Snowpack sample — Buffalo Mountain, Silverthorne, Colorado, USA (2/22/26, 2:02 PM MST)
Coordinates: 39.622, -106.113
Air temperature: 33 °F
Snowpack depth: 63 cm
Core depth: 40 cm
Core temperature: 26.6 °F
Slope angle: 11°, slope face: 116°
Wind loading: low
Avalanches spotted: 0
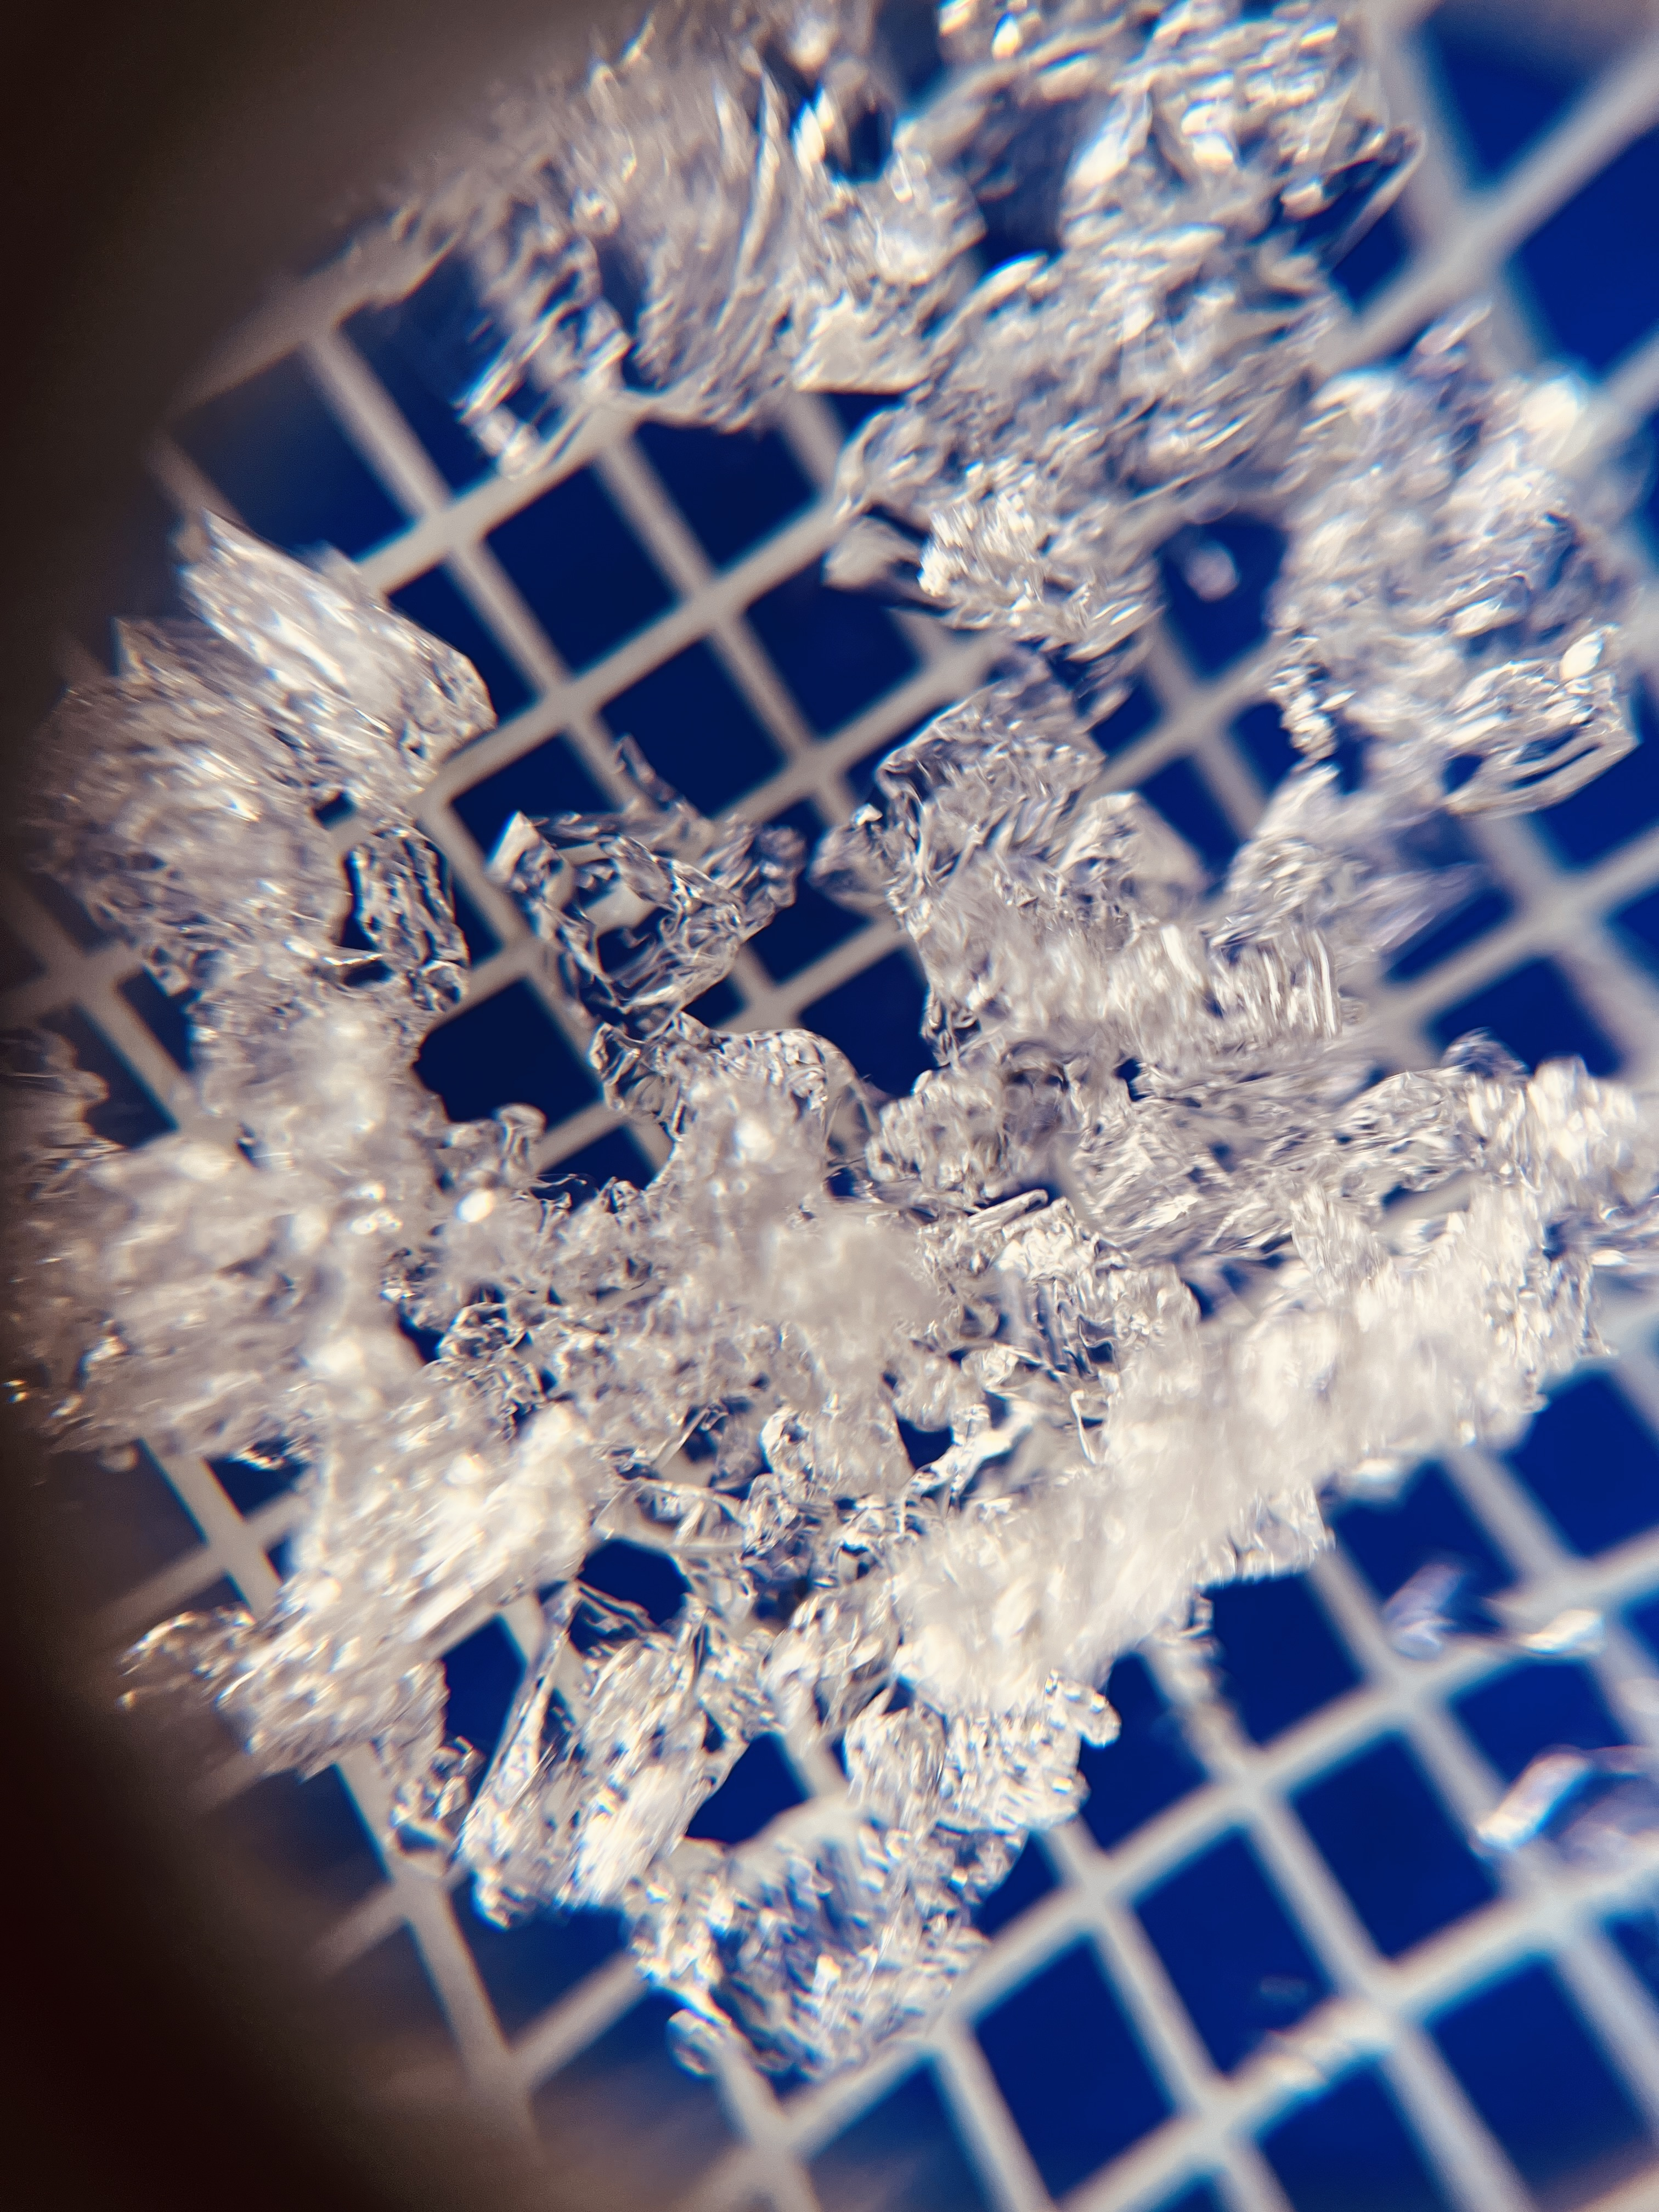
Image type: magnified_profile
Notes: In a firebreak similar to site 1, minimal wind loading with no spotted avalanches (not many faces in view though)